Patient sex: M
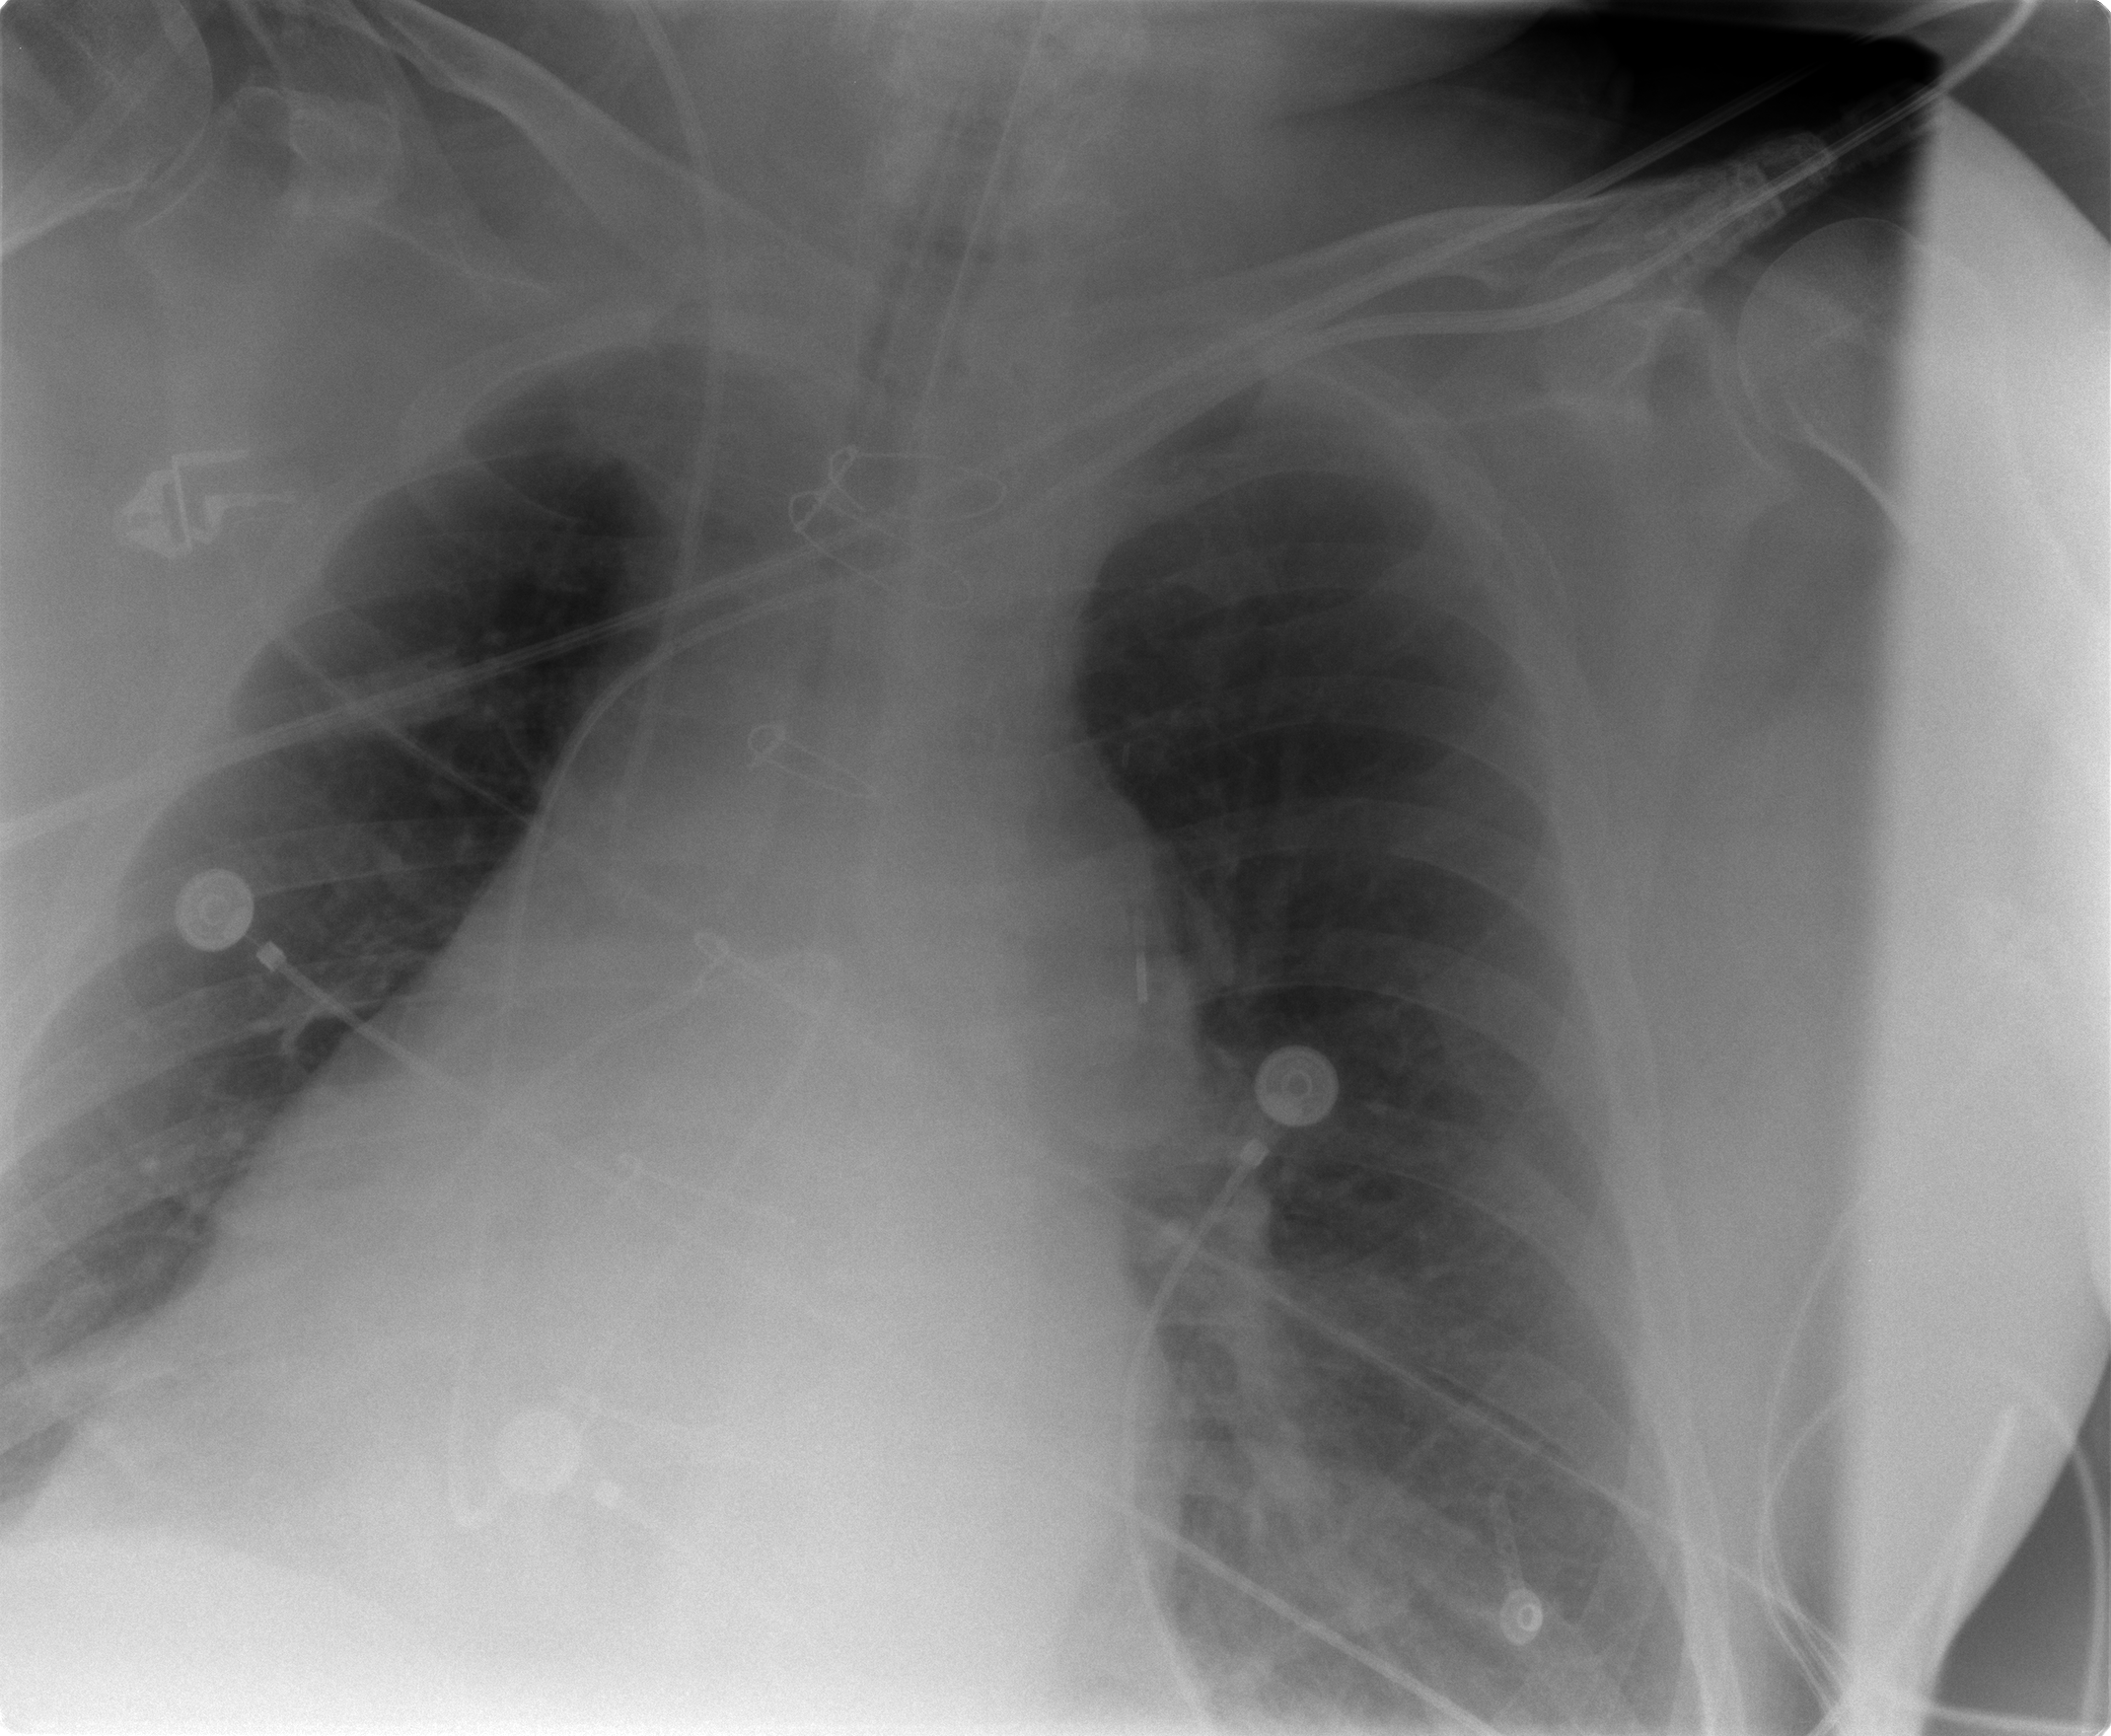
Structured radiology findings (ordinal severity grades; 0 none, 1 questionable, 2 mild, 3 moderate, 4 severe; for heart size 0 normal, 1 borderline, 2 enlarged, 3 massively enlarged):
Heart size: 2
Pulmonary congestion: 2
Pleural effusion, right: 0
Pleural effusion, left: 1
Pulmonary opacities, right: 0
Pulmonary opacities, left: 0
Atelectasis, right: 2
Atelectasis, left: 2